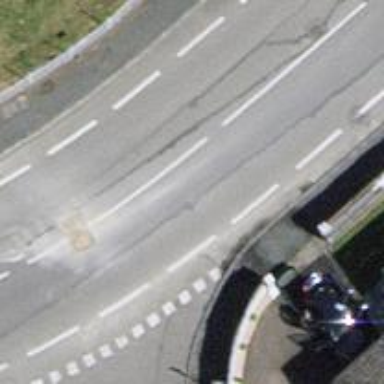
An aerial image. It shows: Secondary road with designated cycleway.